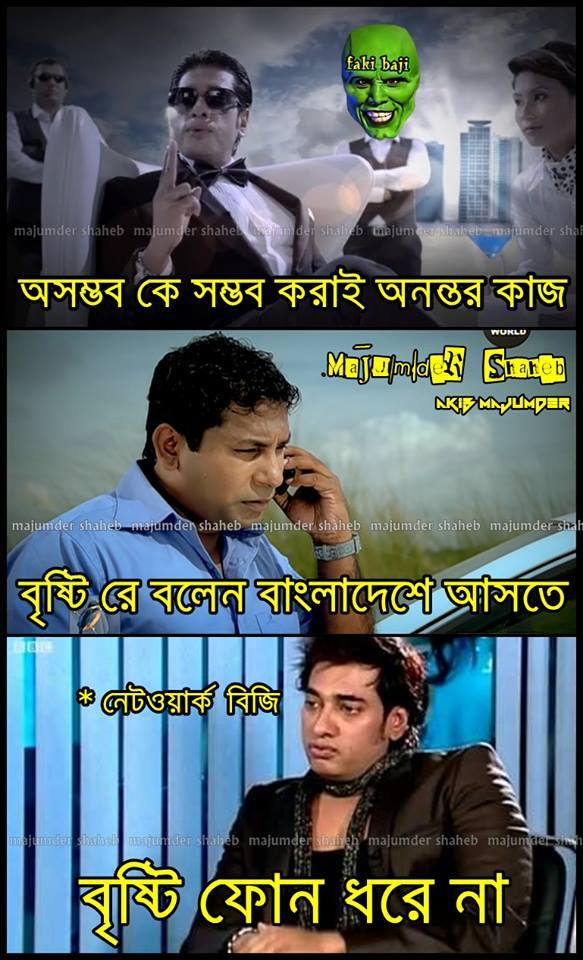
Caption: অসম্ভব কে সম্বভ করায় অনন্তের কাজ বৃষ্টি রে বলেন বাংলাদেশ আসতে নেটওয়ার্ক বিজি বৃষ্টি ফোন ধরে না
Label: non-hate